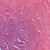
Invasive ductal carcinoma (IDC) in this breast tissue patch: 0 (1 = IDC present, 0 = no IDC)